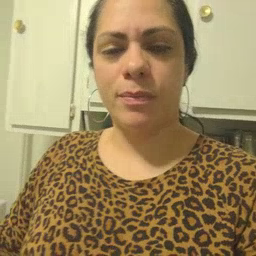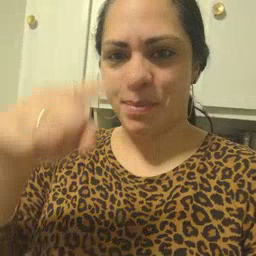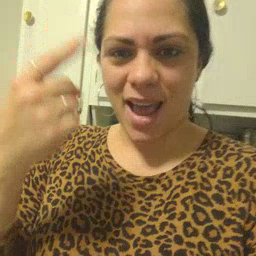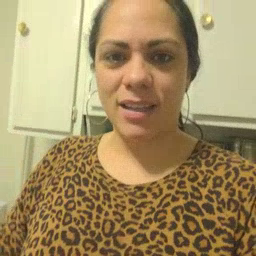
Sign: black